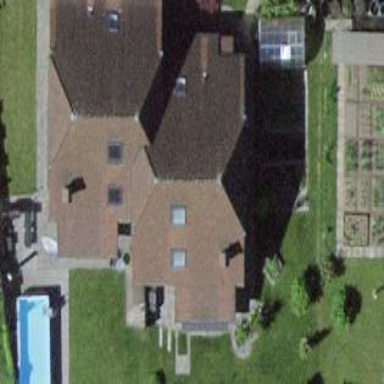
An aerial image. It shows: Residential building with half-hipped roof shape.